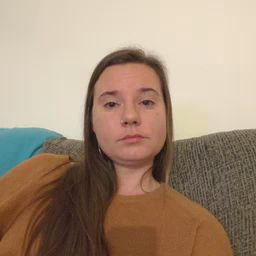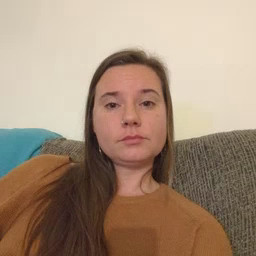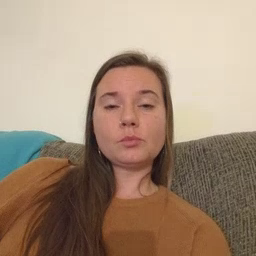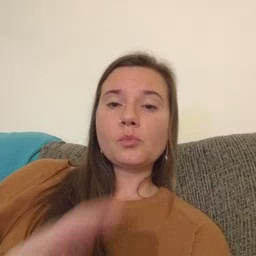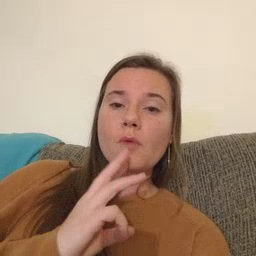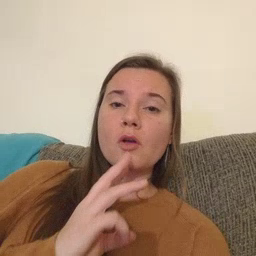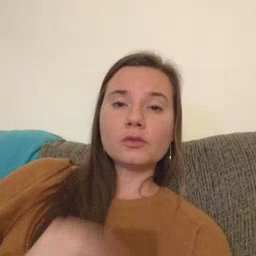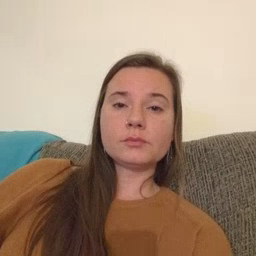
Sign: water